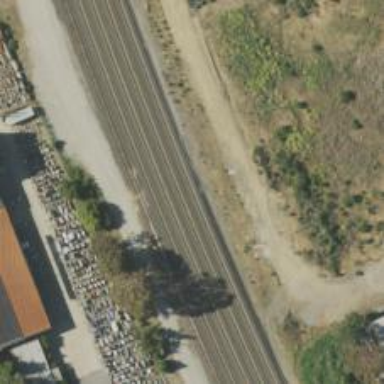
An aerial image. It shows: Railway track.